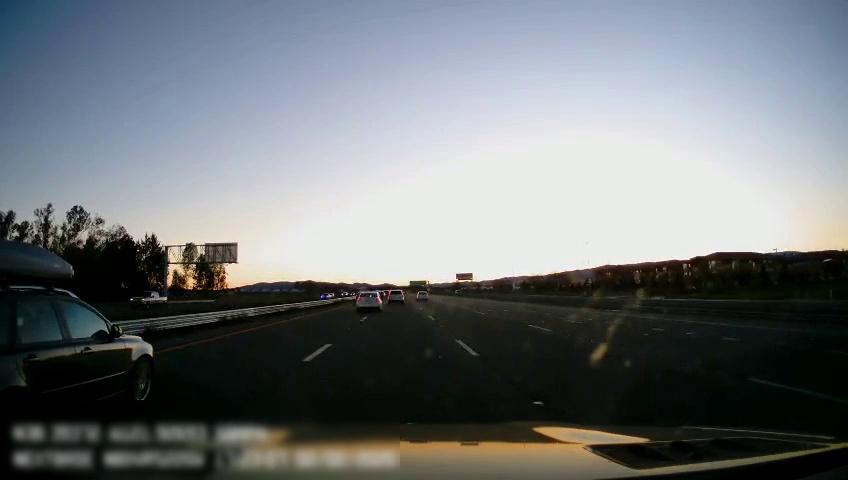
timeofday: Dusk/Dawn/Twilight
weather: Cloudy
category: Drivable Space
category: Vehicles | Truck
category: Vehicles | SUV
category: Vehicles | SUV
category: Vehicles | SUV
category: Vehicles | SUV
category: Vehicles | Car
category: Vehicles | SUV
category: Vehicles | SUV
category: Lanes | Alternate Lane
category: Lanes | Current Lane
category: Lanes | Current Lane
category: Lanes | Alternate Lane
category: Lanes | Alternate Lane
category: Traffic | Signs